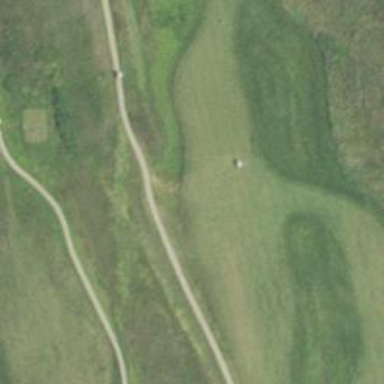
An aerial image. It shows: View of golf hole.